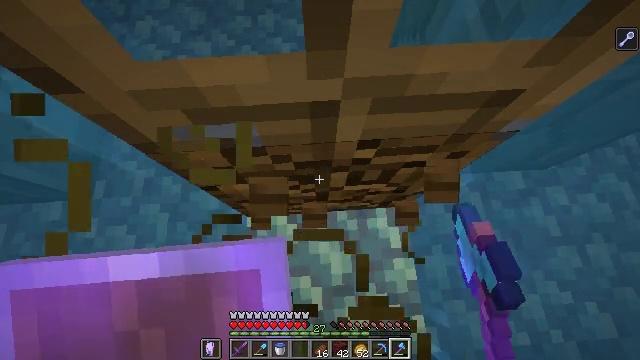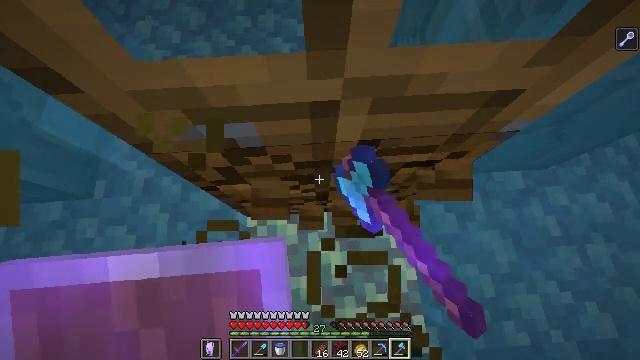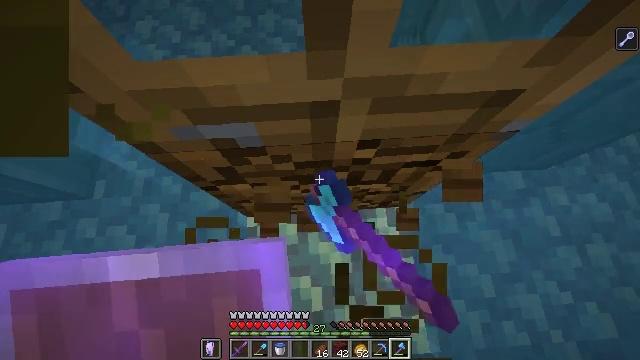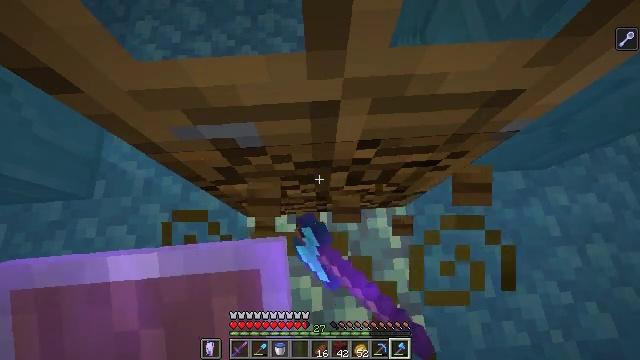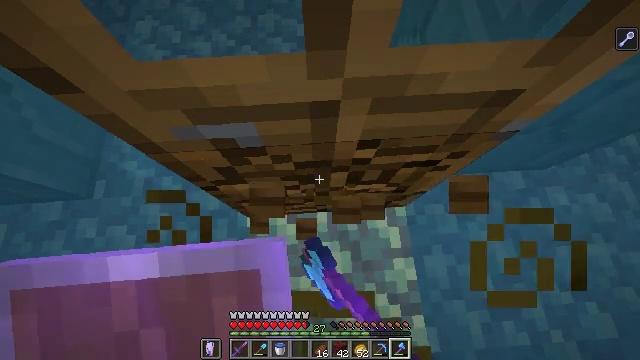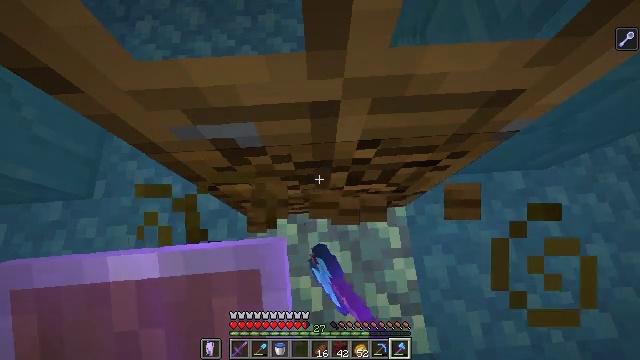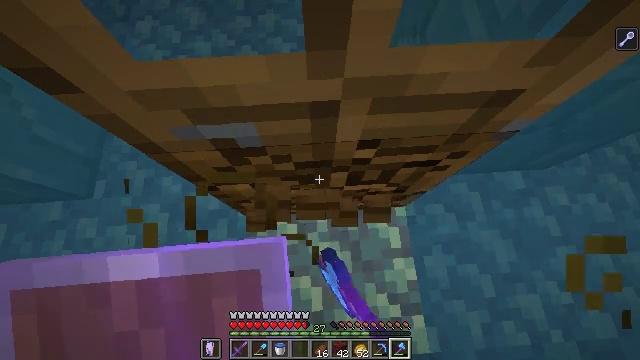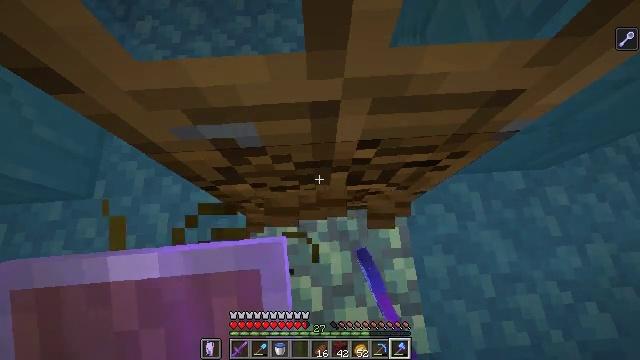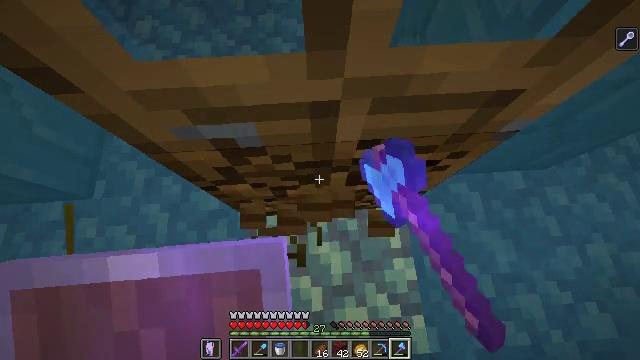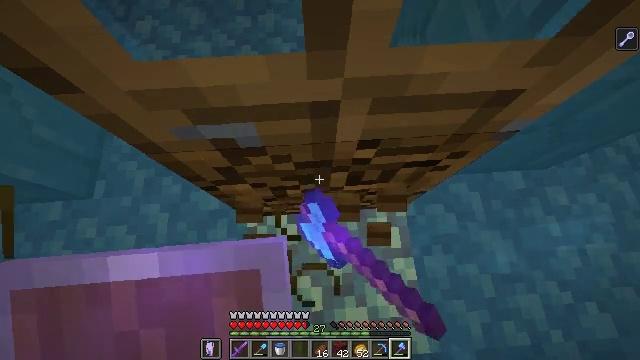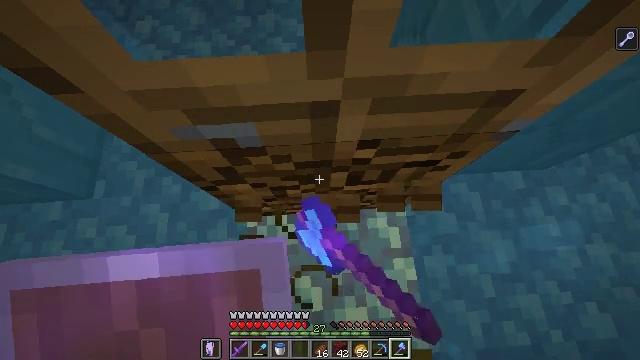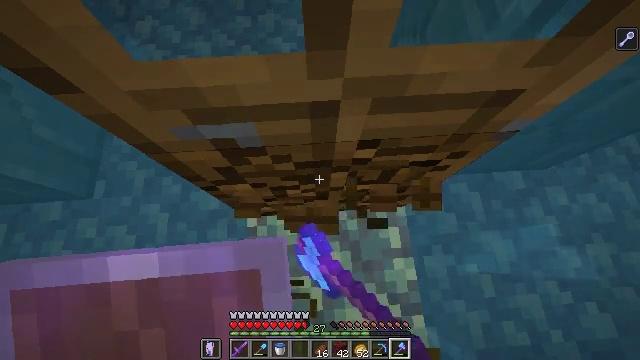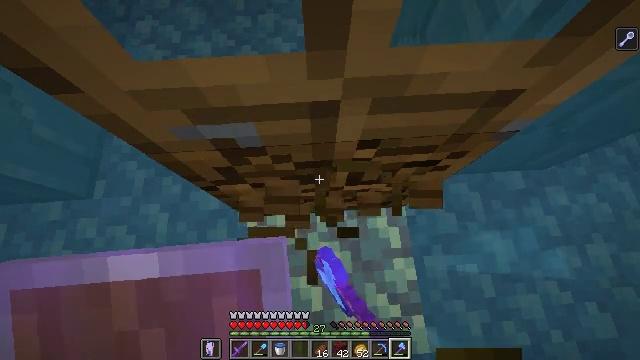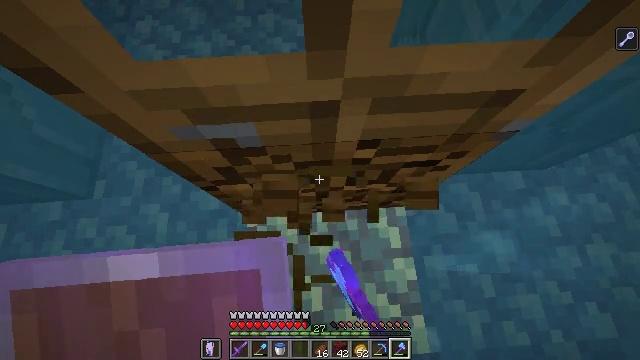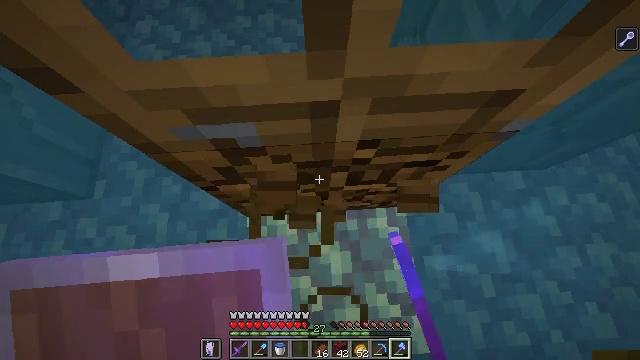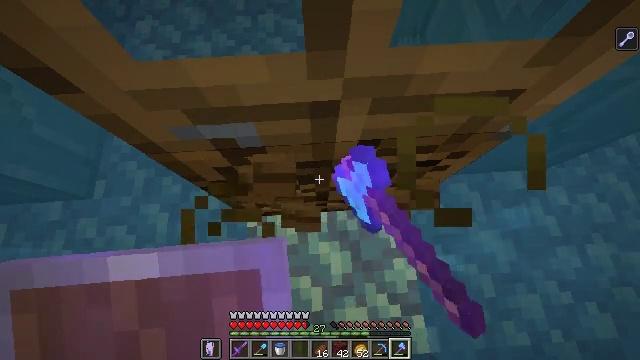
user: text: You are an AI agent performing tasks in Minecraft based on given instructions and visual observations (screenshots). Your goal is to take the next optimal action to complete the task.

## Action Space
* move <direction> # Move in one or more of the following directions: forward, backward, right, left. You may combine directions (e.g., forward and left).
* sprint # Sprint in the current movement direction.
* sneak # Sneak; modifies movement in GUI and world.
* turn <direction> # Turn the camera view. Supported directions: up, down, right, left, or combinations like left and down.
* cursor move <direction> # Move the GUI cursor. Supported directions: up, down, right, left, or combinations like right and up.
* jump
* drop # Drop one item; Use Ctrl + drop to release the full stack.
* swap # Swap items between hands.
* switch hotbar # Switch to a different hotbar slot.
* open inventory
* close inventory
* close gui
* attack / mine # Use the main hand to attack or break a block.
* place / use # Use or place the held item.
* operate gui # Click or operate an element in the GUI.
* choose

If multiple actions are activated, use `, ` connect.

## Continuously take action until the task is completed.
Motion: motion action
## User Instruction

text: Remove the oak door from its frame.
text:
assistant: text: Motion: attack / mine
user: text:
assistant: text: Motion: attack / mine
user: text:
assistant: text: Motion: attack / mine
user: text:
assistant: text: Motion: attack / mine
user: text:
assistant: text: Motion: attack / mine
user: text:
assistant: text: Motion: attack / mine
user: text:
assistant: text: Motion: attack / mine
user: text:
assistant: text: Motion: attack / mine
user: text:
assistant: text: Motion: attack / mine
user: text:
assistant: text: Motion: attack / mine
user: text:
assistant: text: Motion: attack / mine
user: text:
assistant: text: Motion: attack / mine
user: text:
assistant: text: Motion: attack / mine
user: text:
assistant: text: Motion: attack / mine
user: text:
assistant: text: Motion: attack / mine
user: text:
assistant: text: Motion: attack / mine
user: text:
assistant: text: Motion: attack / mine
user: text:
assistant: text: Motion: attack / mine
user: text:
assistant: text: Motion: attack / mine
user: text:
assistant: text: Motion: attack / mine
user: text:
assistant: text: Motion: attack / mine
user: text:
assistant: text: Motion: attack / mine
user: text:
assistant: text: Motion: attack / mine
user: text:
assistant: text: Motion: attack / mine
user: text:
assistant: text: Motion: attack / mine
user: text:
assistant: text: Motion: attack / mine
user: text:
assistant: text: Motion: attack / mine
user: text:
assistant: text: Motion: attack / mine
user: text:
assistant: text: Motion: attack / mine
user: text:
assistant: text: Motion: attack / mine